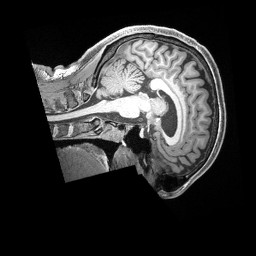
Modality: T1w
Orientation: sagittal
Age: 23
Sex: male
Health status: healthy
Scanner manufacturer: siemens
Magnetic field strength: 3 T
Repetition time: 2.4 s
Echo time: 0.00228 s